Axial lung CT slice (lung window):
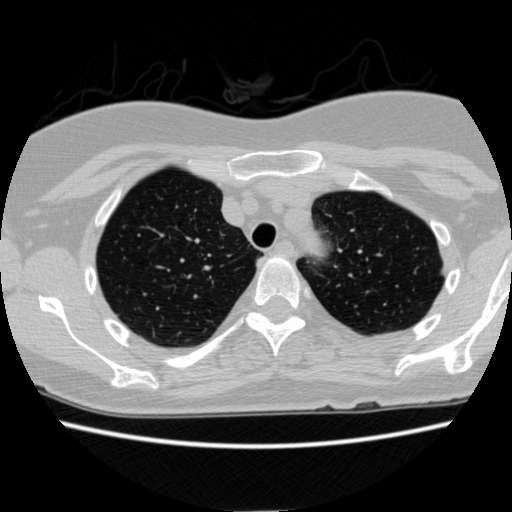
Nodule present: no